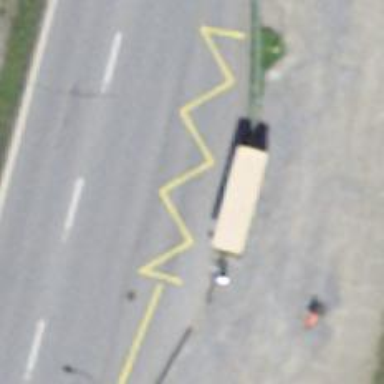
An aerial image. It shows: Bus stop with shelter. It is platform for public transport.